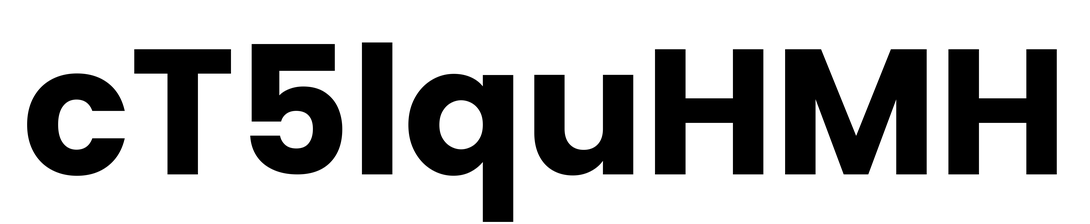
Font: Poppins-Bold